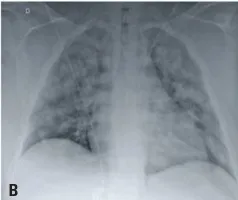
On day 2 . Many of these opacities are seen to have nodular configuration that were more evident on the 2nd day of hospitalization (B).
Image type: radiology (x_ray)